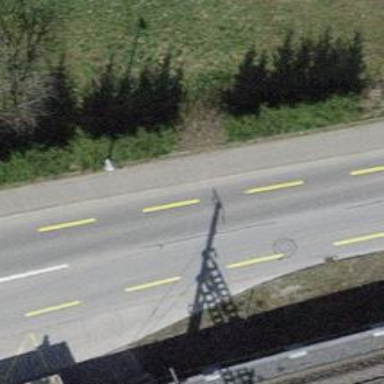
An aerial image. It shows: Secondary road with designated cycle lane on both sides and asphalt sidewalk on the right.